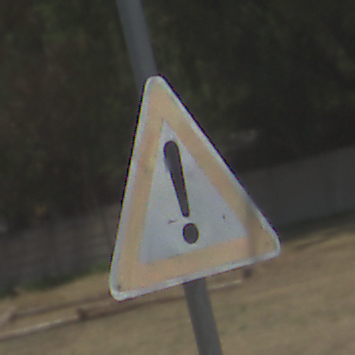
Verkehrszeichen: Gefahrenstelle
Umgebung: Outdoor, Nature
Tageszeit: Midday
Wetter: Clear
Licht: Natural
Jahreszeit: NotSpecified
Kontrast: HighContrast